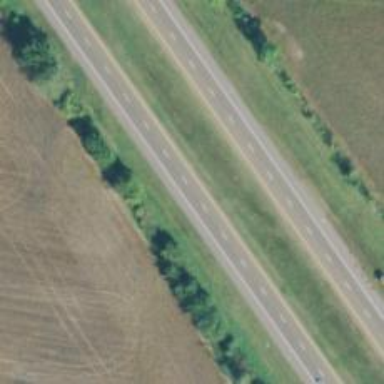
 designated as trunk highway. It is dual carriageway."